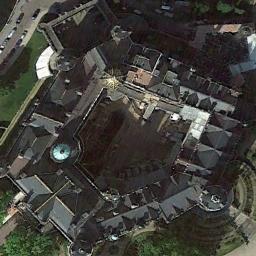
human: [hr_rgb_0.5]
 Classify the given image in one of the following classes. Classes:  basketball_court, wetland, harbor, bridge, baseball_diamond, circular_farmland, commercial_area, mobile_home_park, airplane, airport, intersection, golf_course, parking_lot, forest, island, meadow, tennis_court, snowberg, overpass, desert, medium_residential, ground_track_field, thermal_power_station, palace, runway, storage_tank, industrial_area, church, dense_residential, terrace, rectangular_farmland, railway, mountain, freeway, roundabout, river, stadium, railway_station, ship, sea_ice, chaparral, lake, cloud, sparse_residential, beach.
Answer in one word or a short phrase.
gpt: palace